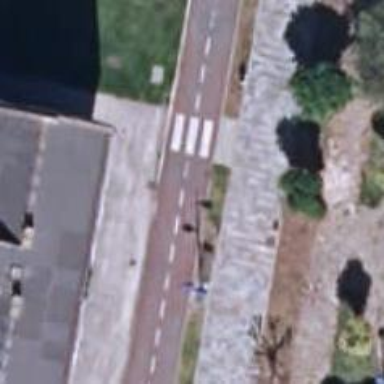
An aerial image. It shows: Marked road crossing.